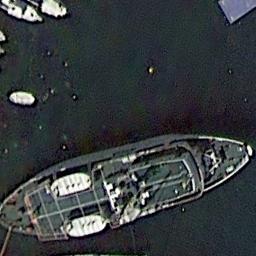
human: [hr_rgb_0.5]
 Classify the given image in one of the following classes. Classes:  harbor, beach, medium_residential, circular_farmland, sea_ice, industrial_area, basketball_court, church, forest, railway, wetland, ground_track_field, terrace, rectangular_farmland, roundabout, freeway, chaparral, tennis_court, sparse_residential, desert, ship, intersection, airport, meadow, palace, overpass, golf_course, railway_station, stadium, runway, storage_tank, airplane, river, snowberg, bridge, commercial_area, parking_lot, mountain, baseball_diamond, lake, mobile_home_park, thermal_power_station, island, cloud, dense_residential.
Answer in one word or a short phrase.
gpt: ship